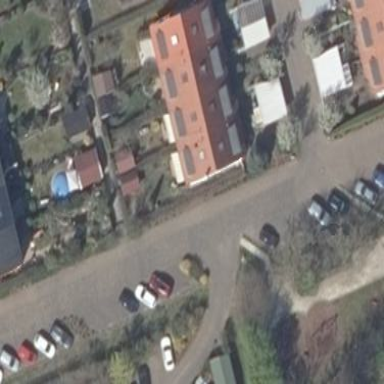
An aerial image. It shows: Terrace-style building with gabled roof.